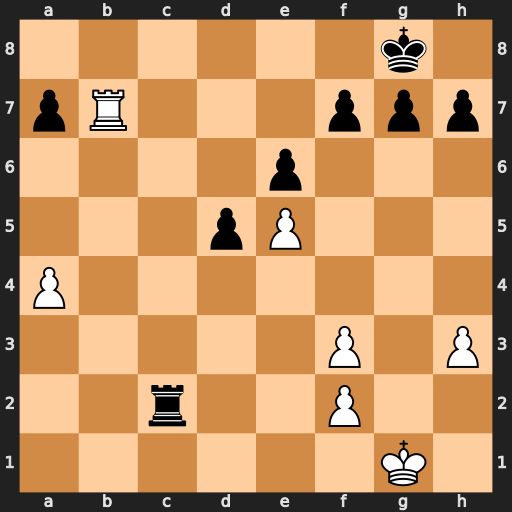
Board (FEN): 6k1/pR3ppp/4p3/3pP3/P7/5P1P/2r2P2/6K1
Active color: w
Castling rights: -
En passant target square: -
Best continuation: Rb8+ Rc8 Rxc8#